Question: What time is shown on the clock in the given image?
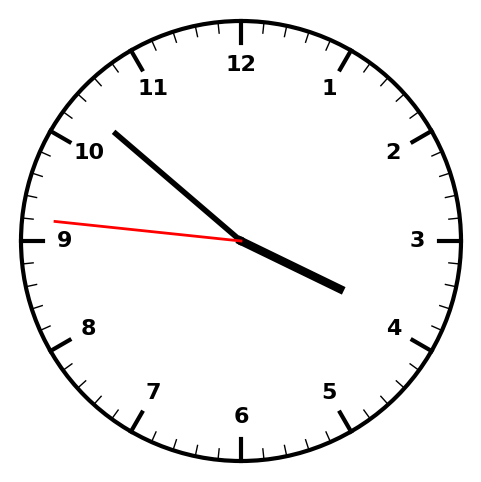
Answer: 03:51:46